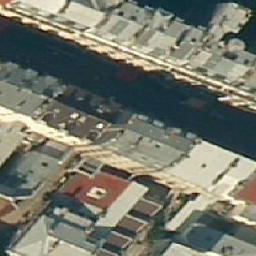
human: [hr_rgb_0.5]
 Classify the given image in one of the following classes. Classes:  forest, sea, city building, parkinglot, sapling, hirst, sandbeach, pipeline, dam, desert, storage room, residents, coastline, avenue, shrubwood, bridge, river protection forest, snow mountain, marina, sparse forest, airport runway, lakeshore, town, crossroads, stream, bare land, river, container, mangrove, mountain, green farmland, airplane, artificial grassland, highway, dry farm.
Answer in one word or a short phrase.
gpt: city building